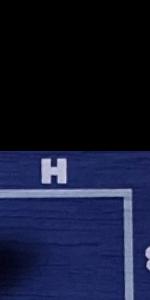
Label: Empty